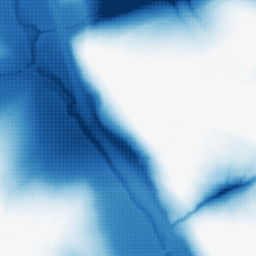
Category: morphological
Decomposition family: morphological
Decomposition parameters: operation: closing
size: 100
Upsampling method: sinc_blackman
Upsampling parameters: scale: 4
kernel_size: 8
Upsampling scale: 4